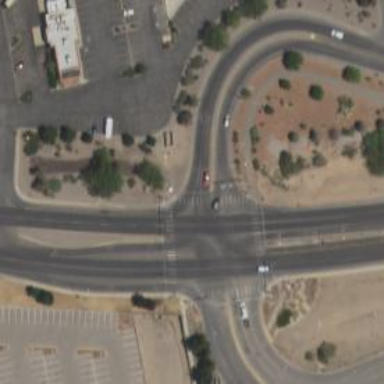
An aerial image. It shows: Crossing on the road.